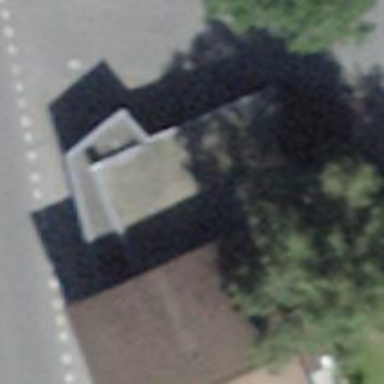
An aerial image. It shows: Convenience shop.